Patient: sex M, age 57
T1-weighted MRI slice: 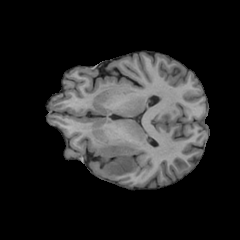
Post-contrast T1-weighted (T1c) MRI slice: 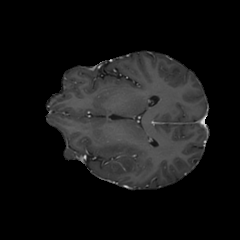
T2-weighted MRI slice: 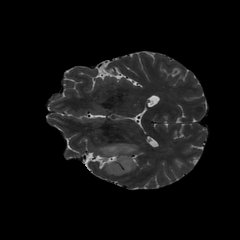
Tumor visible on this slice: yes
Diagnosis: Astrocytoma, IDH-wildtype
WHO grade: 2